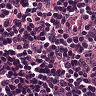
Metastatic tissue present: no